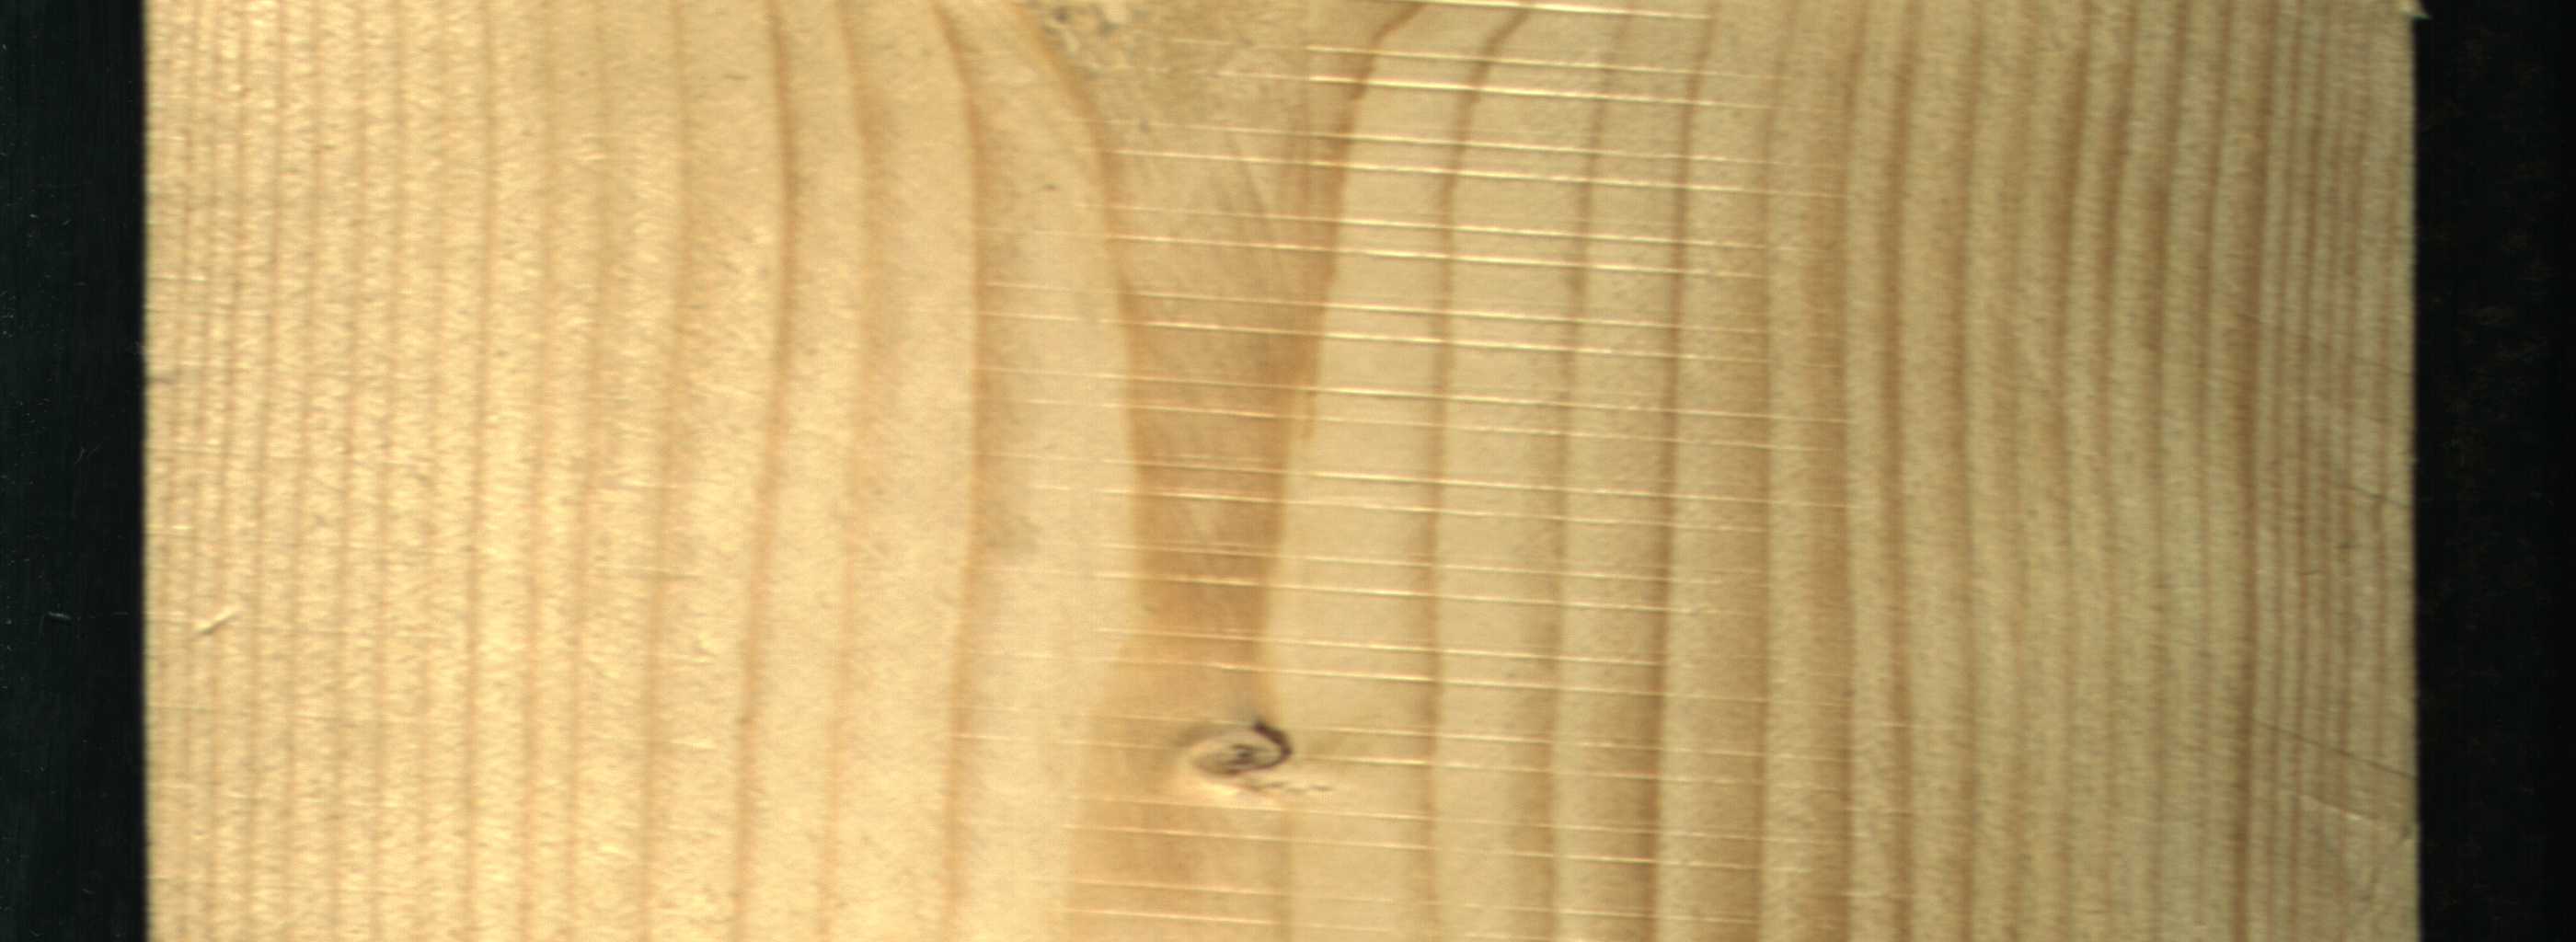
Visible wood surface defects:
Live_Knot